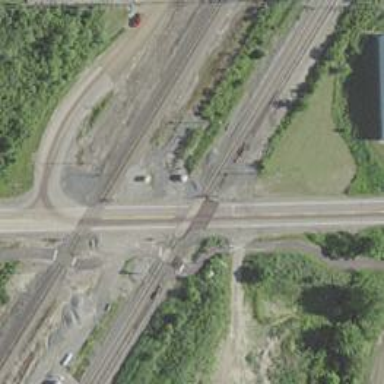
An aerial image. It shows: Railway level crossing.